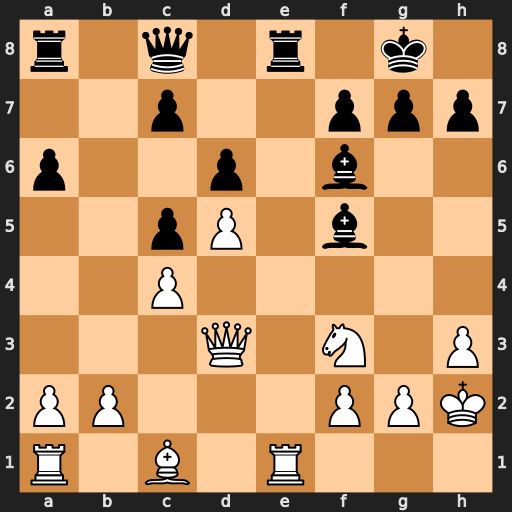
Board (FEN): r1q1r1k1/2p2ppp/p2p1b2/2pP1b2/2P5/3Q1N1P/PP3PPK/R1B1R3
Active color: w
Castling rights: -
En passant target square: -
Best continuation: Rxe8+ Qxe8 Qxf5